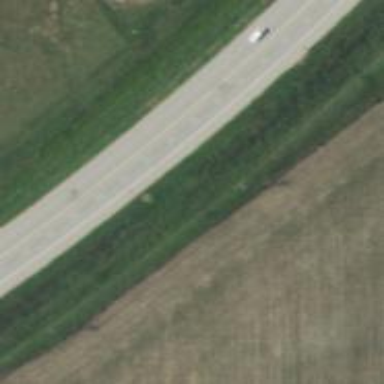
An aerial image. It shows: Asphalt trunk highway.